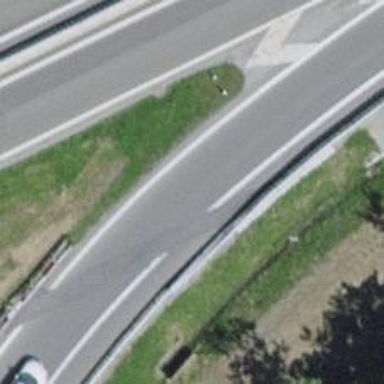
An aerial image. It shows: Asphalt motorway link.